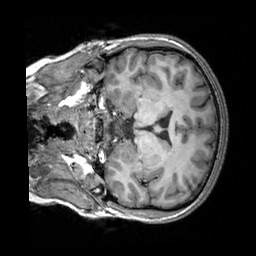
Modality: T1w
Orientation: coronal
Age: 29
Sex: female
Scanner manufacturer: siemens
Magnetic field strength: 3 T
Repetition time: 2.3 s
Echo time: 0.00303 s